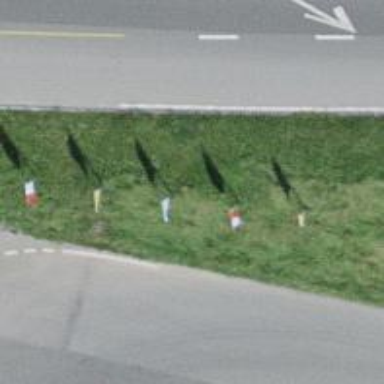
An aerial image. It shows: Flagpole which is man-made.